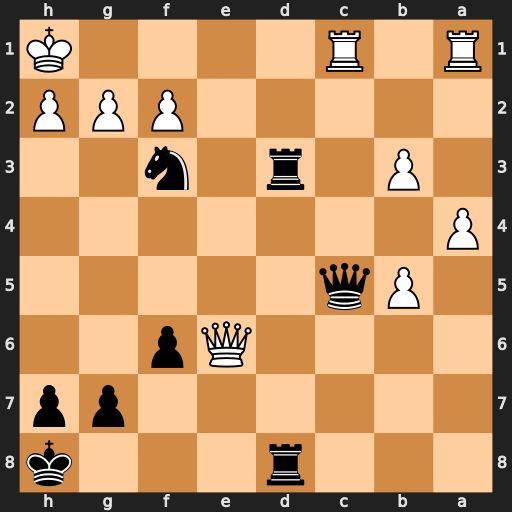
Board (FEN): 3r3k/6pp/4Qp2/1Pq5/P7/1P1r1n2/5PPP/R1R4K
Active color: b
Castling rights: -
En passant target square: -
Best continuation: Qxc1+ Rxc1 Rd1+